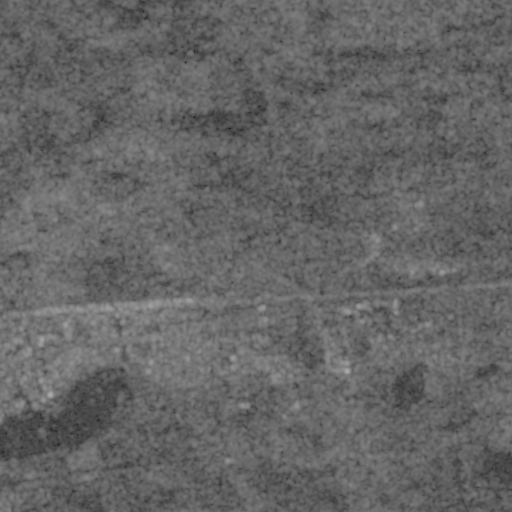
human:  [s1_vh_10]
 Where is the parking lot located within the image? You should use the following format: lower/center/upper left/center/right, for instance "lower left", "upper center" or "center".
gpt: The parking lot is located in the lower left of the image.
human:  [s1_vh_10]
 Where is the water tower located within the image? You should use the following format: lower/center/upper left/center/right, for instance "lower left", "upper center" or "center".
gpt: The water tower is located in the lower center of the image.
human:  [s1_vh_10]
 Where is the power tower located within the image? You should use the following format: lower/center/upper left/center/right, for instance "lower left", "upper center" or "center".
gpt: There is no power tower in the image.

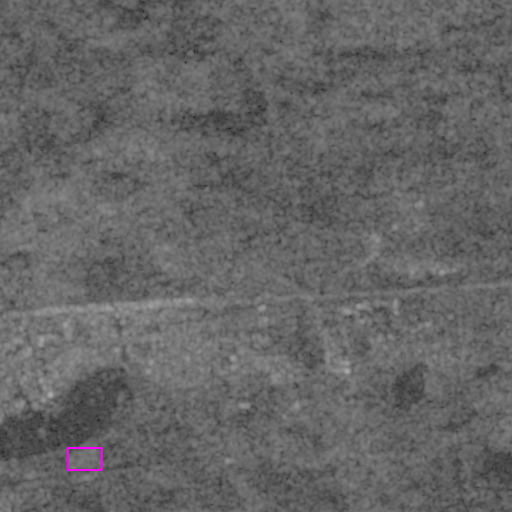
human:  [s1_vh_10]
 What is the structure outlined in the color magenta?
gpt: The structure outlined in magenta is a park.
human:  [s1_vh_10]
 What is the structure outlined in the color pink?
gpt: There is no pink outline.